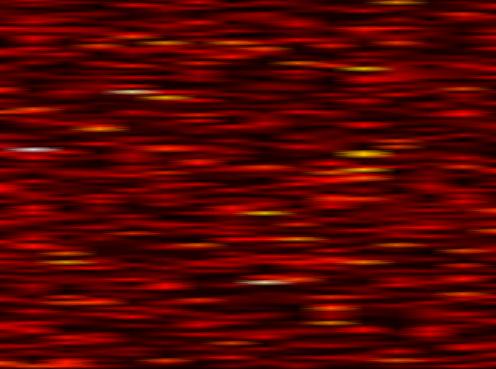
Label: OFDM